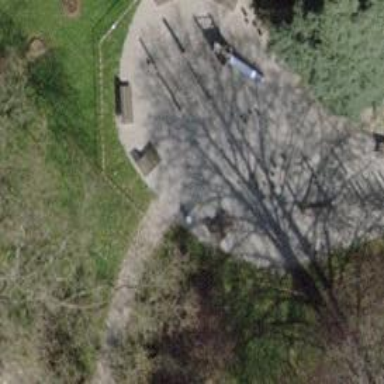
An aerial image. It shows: Playground area for leisure land.